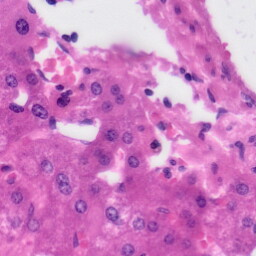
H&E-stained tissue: Liver